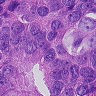
Metastatic tissue present: yes